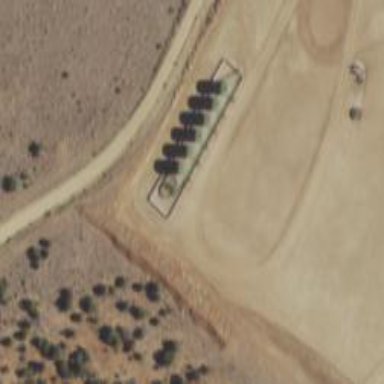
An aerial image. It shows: Storage tank that is man-made.